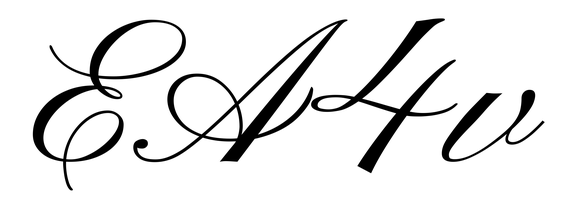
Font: PinyonScript-Regular